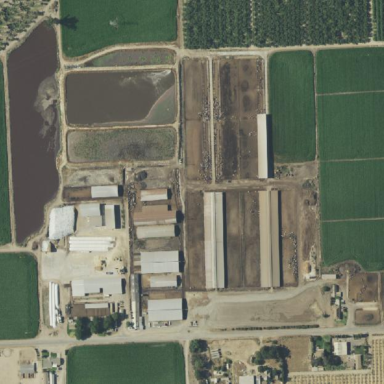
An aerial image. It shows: Farmyard area.